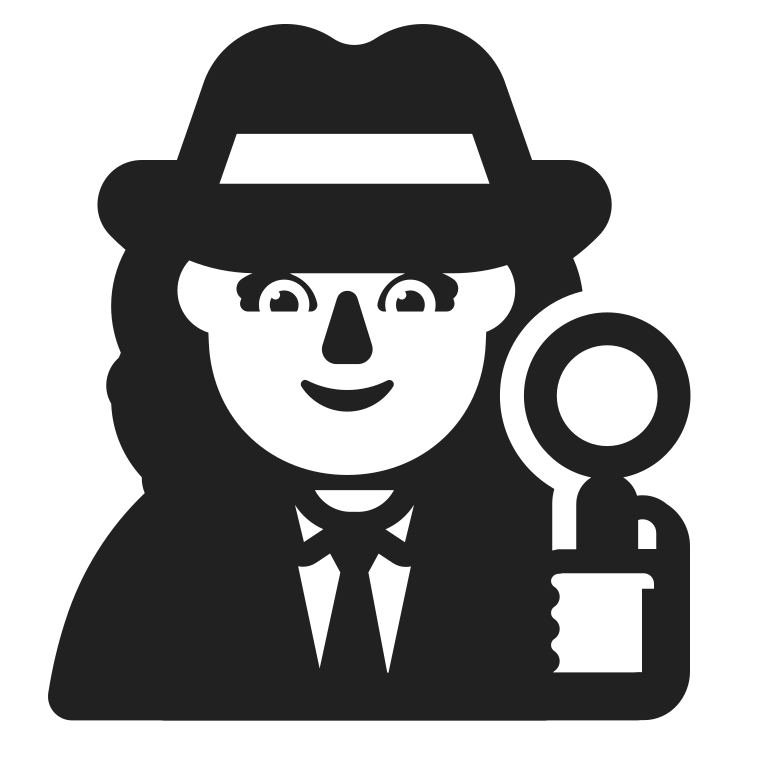
woman detective high contrast default